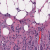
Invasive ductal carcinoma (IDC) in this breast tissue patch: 1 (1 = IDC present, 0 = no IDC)